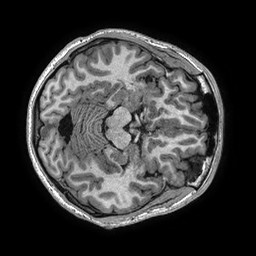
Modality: T1w
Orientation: axial
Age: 24
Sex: male
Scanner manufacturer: ge
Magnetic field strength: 3 T
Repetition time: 0.006952 s
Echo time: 0.00292 s